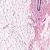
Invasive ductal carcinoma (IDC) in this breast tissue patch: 0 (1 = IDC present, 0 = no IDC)